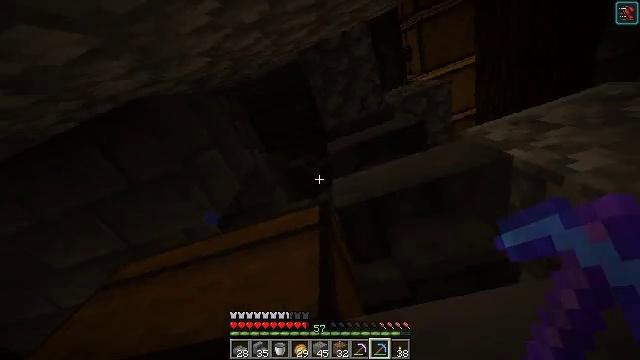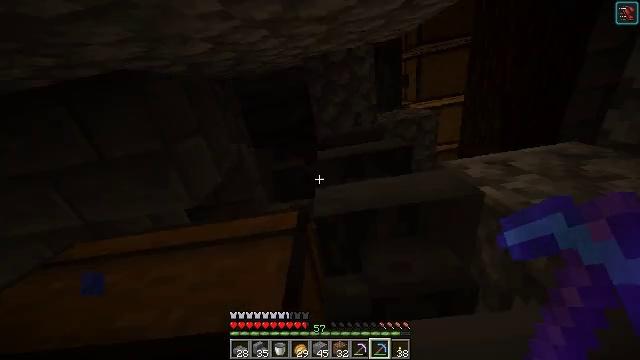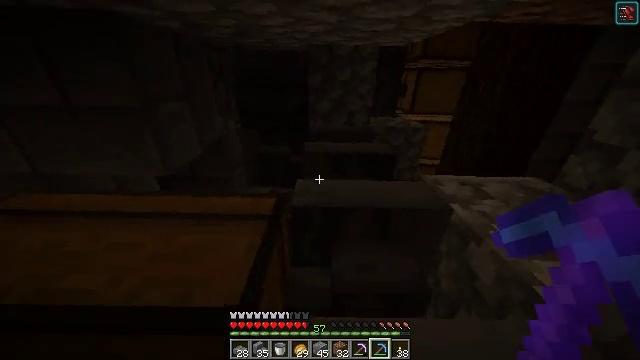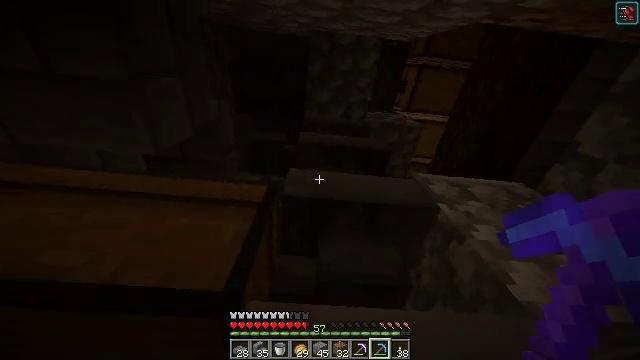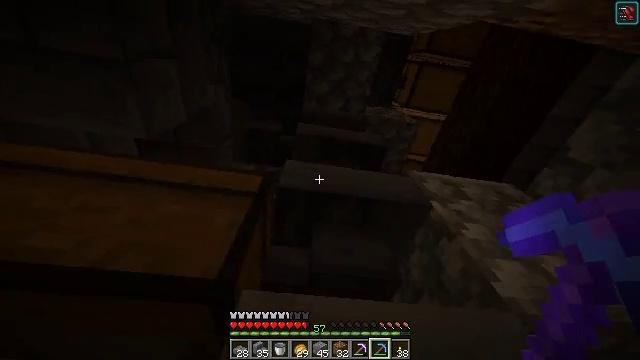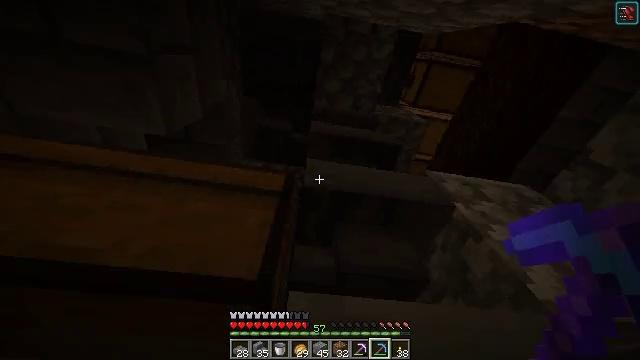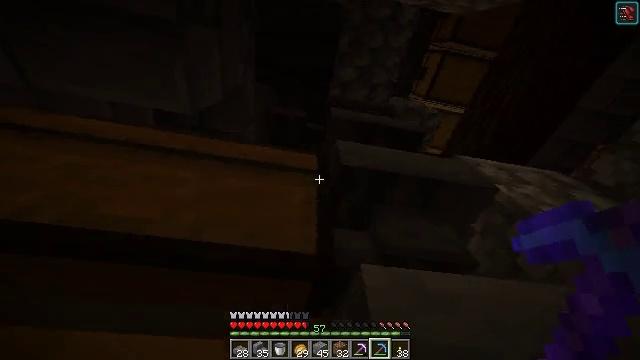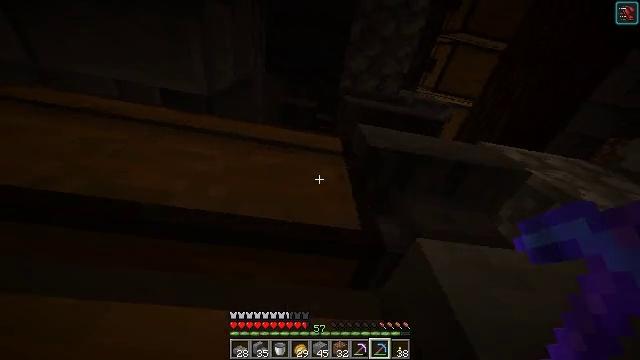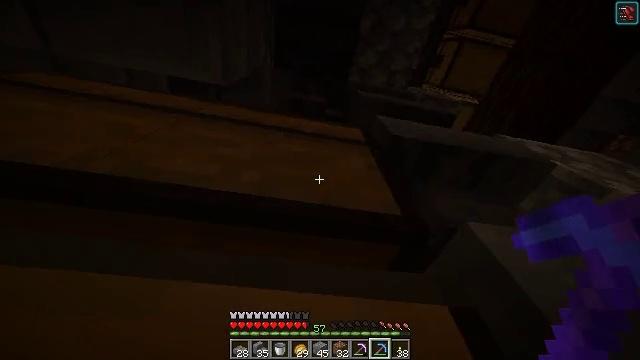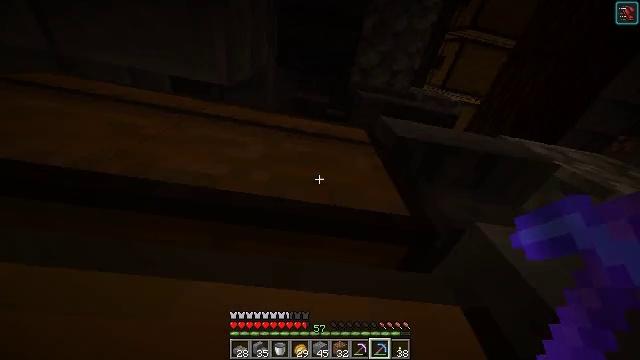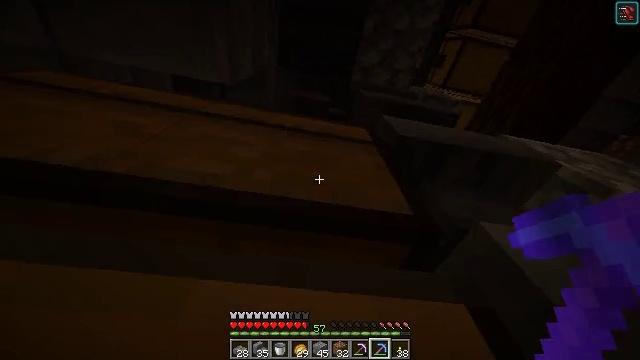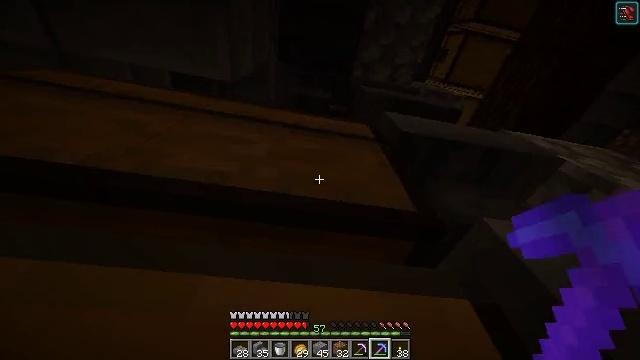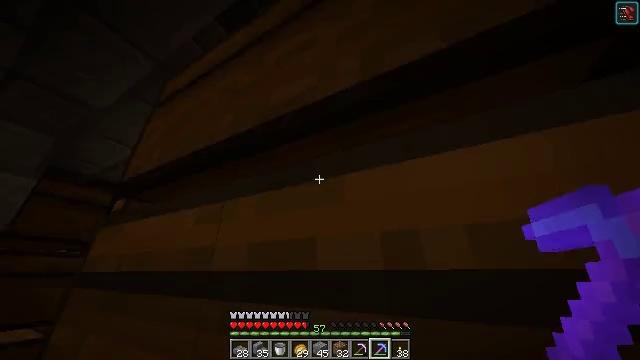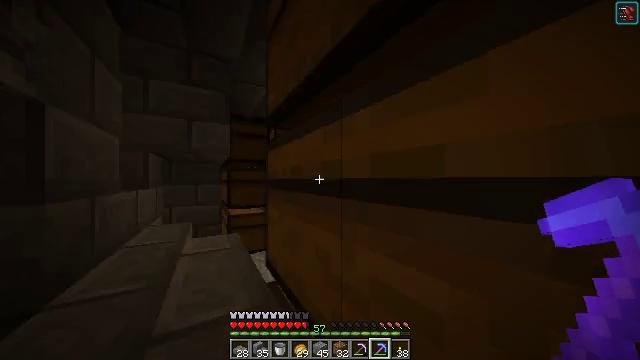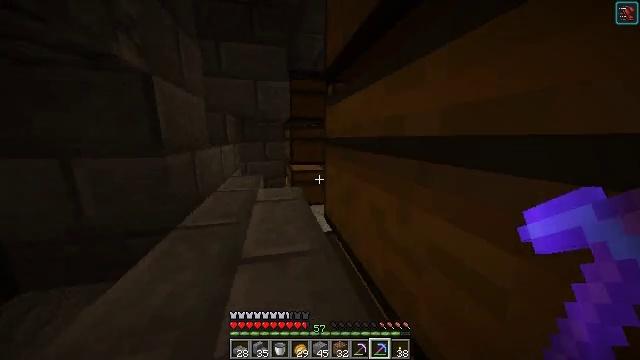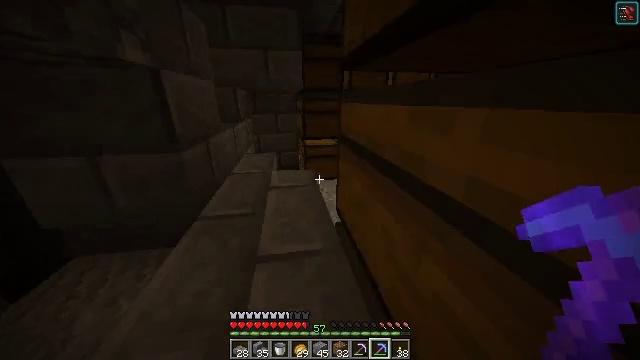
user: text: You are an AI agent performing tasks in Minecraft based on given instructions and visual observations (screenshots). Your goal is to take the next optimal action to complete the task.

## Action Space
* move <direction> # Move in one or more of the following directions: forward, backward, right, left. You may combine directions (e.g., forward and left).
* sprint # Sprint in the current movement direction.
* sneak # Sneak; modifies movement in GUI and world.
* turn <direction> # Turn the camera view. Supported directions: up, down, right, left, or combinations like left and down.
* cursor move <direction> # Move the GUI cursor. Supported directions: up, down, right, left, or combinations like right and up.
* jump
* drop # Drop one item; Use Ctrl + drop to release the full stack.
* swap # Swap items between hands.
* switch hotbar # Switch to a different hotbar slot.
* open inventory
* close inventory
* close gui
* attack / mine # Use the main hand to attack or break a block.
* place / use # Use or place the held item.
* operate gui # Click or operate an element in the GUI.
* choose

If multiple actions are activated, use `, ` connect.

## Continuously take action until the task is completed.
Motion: motion action
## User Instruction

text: Attack the stone brick stairs to gather it.
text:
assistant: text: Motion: turn right and up
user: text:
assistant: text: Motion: turn right and down
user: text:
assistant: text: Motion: turn right and down
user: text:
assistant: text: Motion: move left, turn right and down
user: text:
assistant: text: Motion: move forward and move left
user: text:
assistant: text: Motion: move forward and move left
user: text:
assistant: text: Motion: no_op
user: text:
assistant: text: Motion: no_op
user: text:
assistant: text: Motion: no_op
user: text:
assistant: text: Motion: no_op
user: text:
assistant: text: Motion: no_op
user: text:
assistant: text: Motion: turn left and down
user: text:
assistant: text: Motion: turn left and down
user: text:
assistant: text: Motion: turn left and down
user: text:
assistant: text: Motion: move forward, turn left and down, jump
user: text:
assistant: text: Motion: move forward, turn down, jump
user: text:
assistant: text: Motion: move forward, turn down, jump
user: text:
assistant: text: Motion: move forward
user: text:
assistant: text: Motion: move forward
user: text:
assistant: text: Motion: move forward
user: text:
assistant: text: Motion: move forward
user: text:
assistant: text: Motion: no_op
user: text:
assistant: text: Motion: no_op
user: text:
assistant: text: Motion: no_op
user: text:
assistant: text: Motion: no_op
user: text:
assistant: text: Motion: no_op
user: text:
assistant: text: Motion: no_op
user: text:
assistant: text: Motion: no_op
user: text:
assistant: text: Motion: no_op
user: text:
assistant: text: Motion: no_op